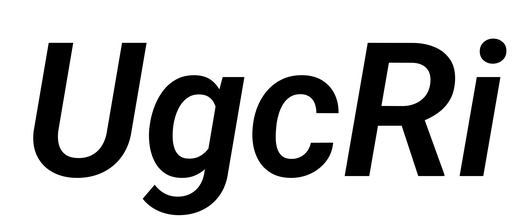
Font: Roboto-Italic_SemiBold_Italic